Field crop: tomato
Growth stage: 1
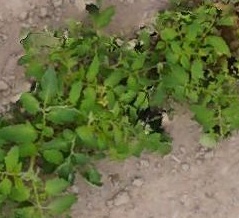
Species: tomato